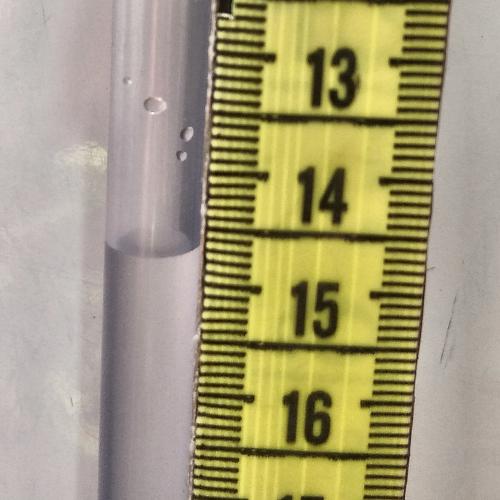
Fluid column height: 14.7 cm